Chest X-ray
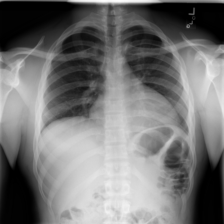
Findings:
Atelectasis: negative
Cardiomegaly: negative
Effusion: negative
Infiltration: negative
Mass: negative
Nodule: negative
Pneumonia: negative
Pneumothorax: negative
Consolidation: negative
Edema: negative
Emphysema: negative
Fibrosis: negative
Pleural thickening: negative
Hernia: negative